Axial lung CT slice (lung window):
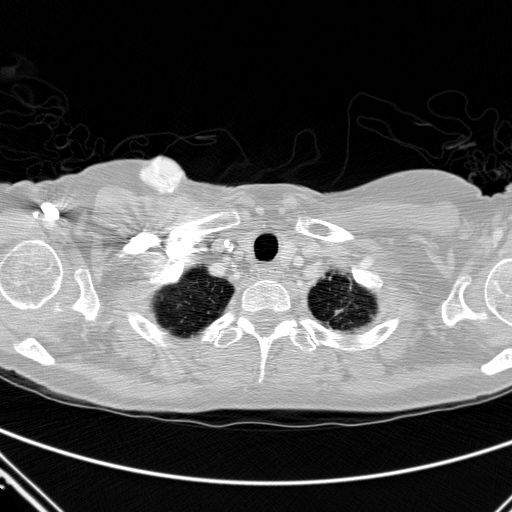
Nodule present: no